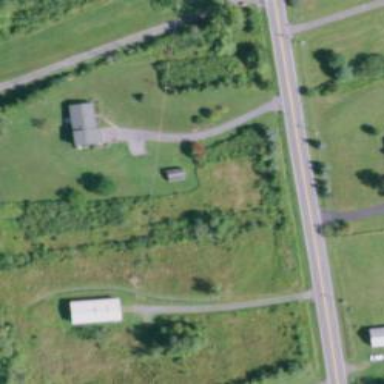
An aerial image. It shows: Driveway leading to service road.